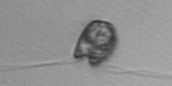
Label: flagellate_morphotype1